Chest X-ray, PA view. Patient: 42 years old, sex M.
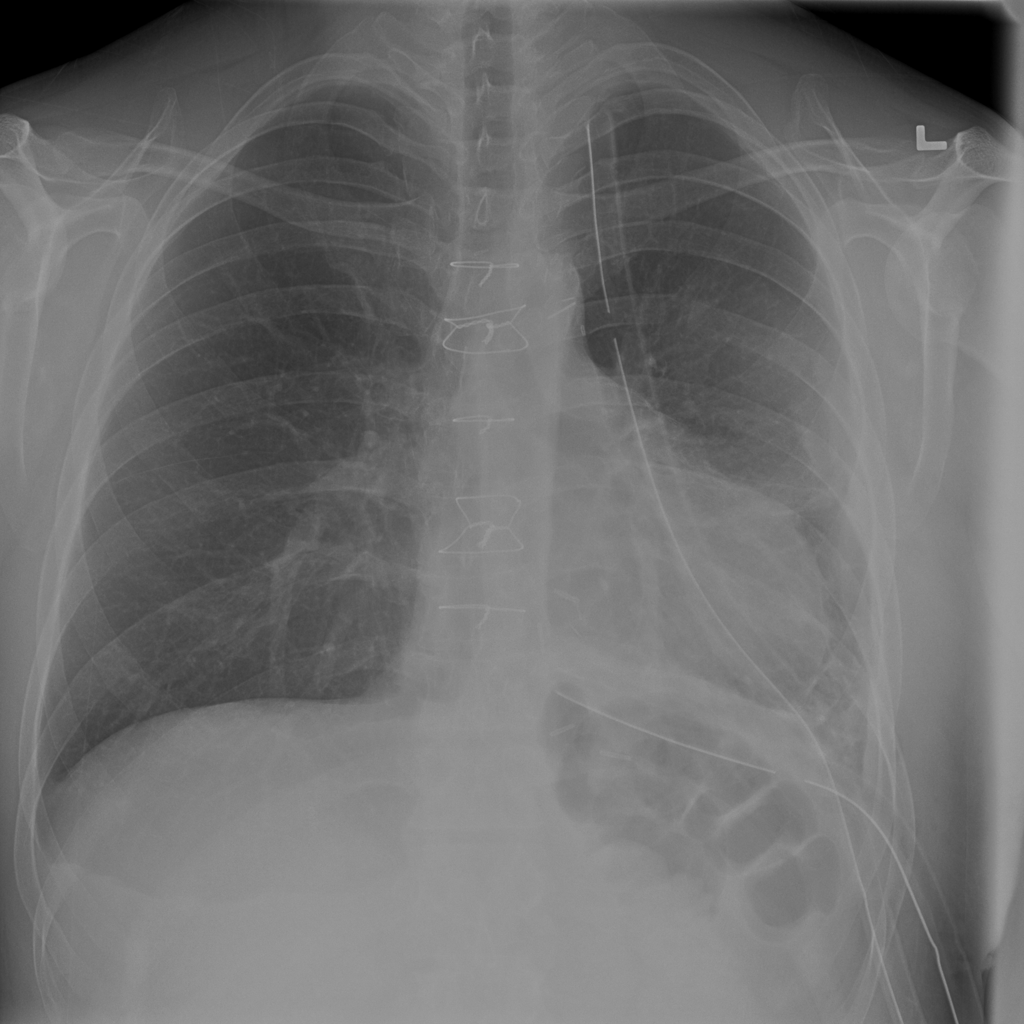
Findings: Pleural_Thickening